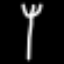
Label: fork